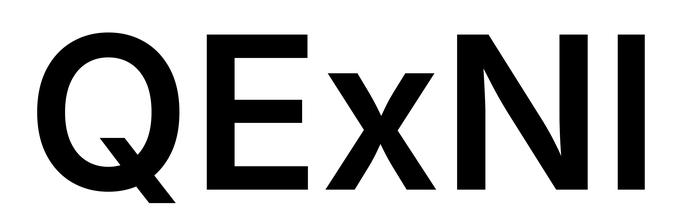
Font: Inter_SemiBold